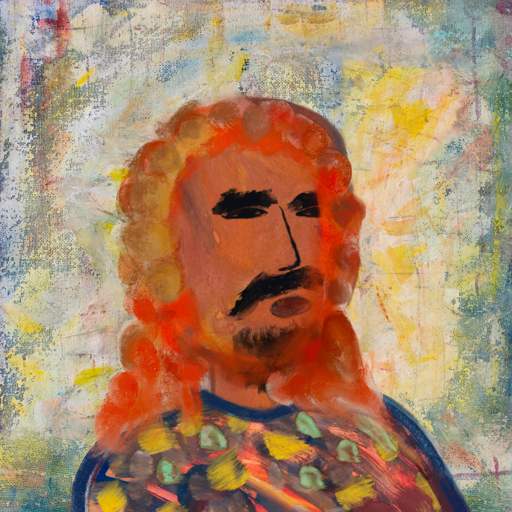
Background: Irani, Head And Neck Side: Mother_And_Son_Son, Face Side: Mosgoul, Bust: Mother_And_Son_Mother, Hair Side: Rupkatha, Head Accessory: Blank, Second Necklace: Blank, Necklace: Blank, Baby: Blank